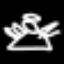
Label: angel